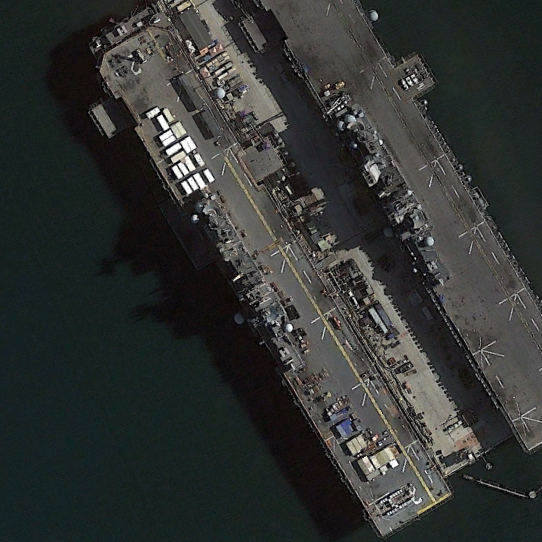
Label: assault